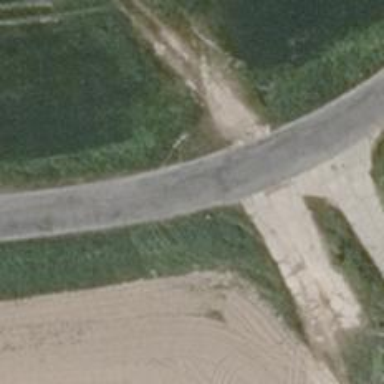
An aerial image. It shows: Tertiary road with asphalt surface.